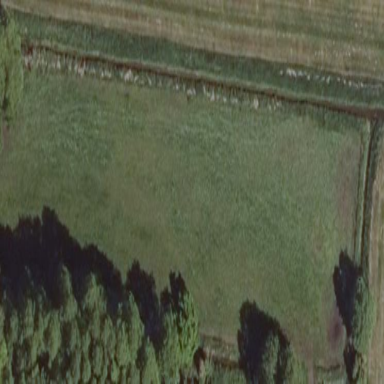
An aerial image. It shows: Area covered with grass.